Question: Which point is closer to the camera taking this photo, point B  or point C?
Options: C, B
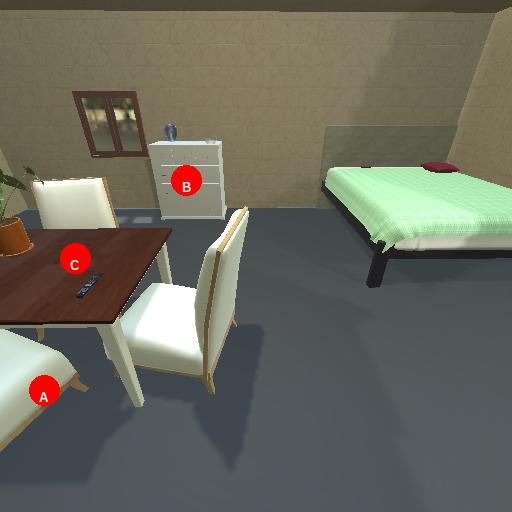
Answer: C